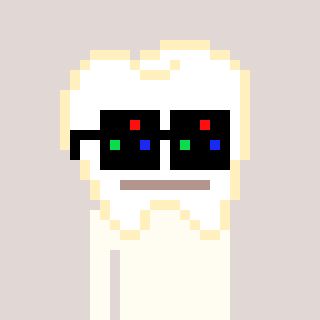
a pixel art character with square black sunglasses, a tooth-shaped head and a teal-colored body on a warm background